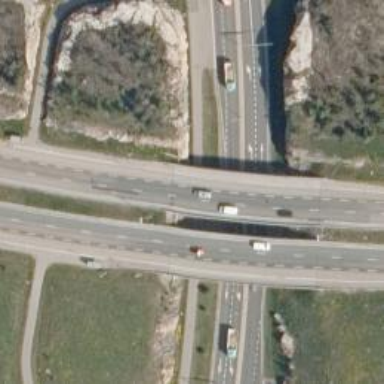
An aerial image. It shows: Bridge with asphalt surface carrying trunk highway.